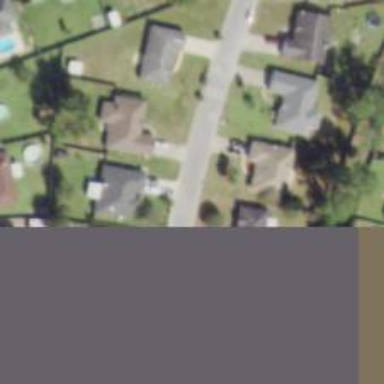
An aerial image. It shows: Driveway.